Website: macys
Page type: payment
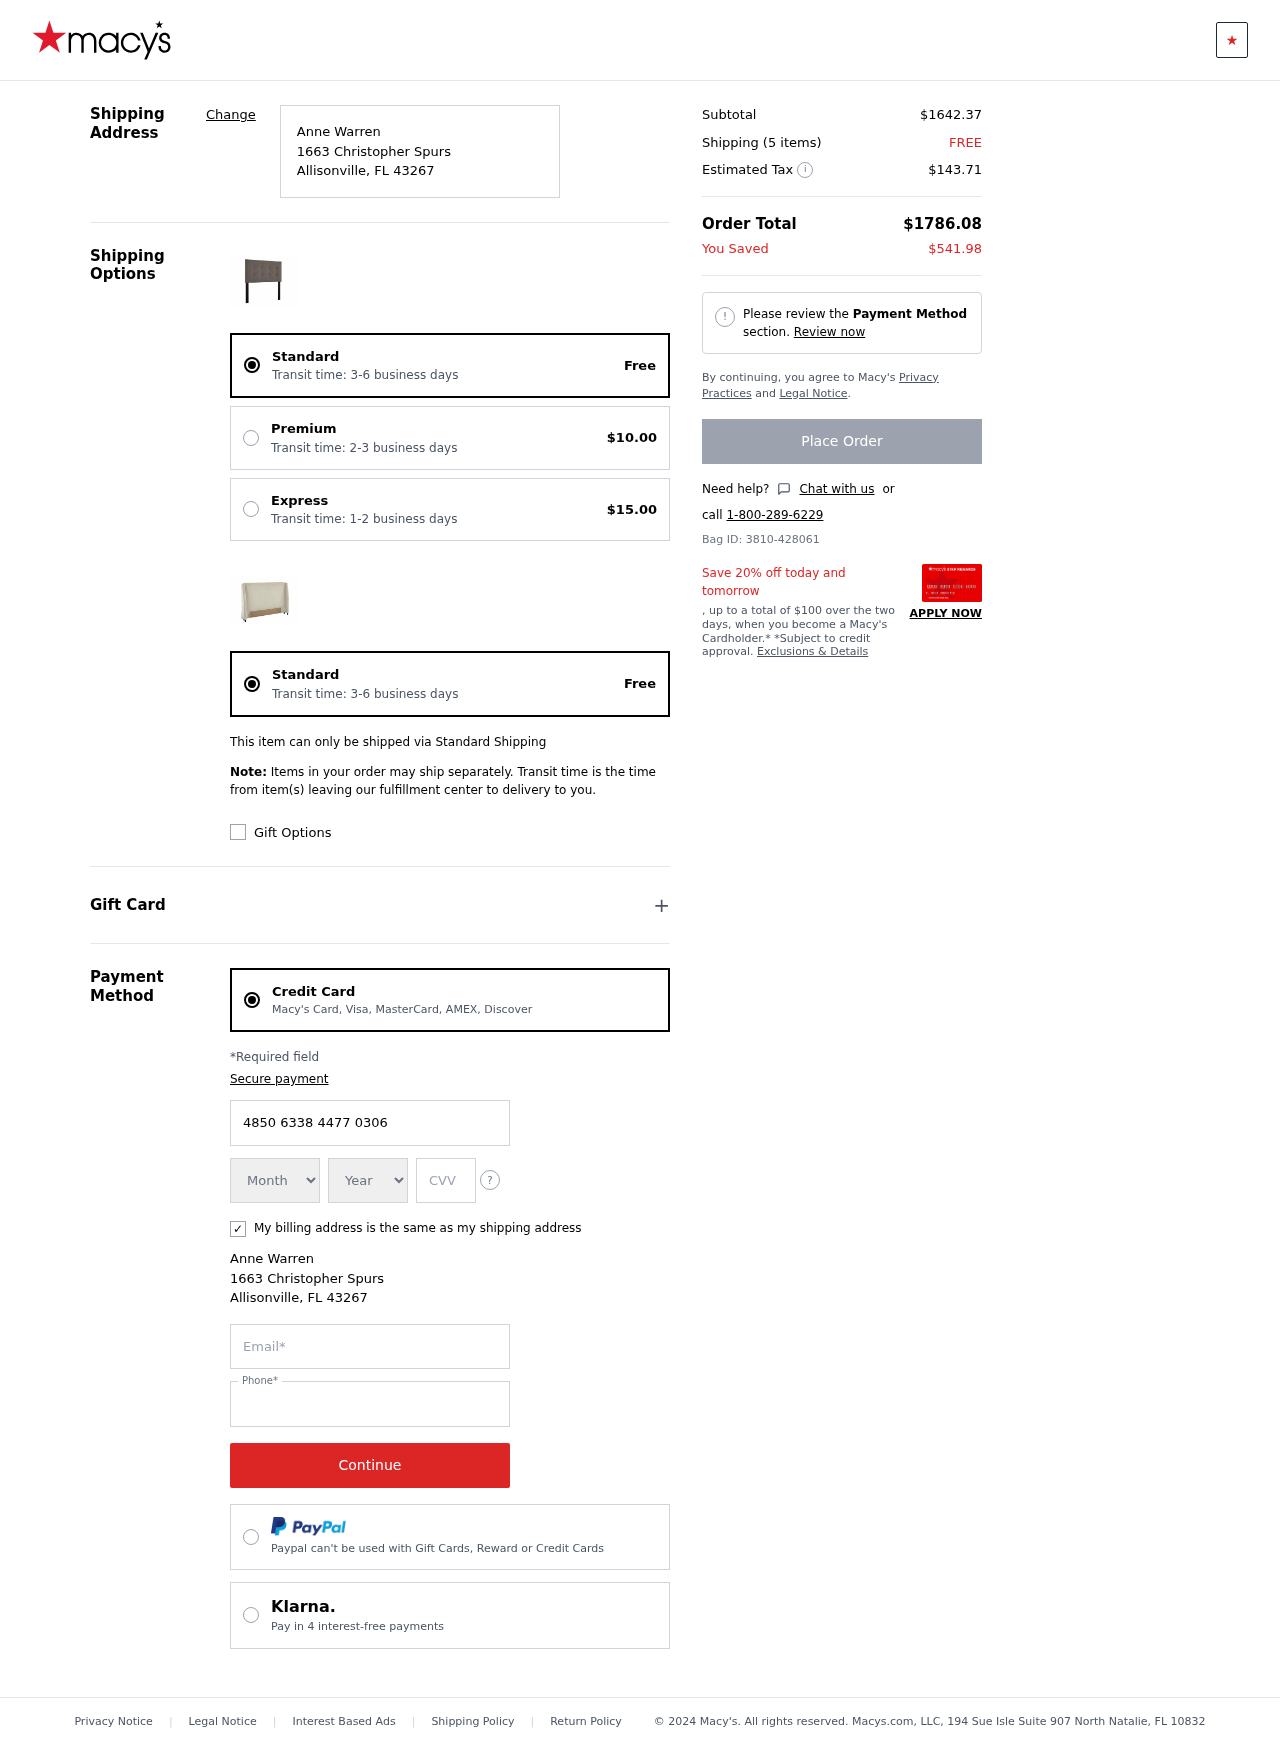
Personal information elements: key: PII_CARD_CVV
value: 831
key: PII_CARD_EXPIRY_MONTH
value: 05
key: PII_CARD_EXPIRY_YEAR
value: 28
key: PII_CARD_NUMBER
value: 4850 6338 4477 0306
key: PII_CITY
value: Allisonville
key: PII_EMAIL
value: anne.warren@gmail.com
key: PII_FULLNAME
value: Anne Warren
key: PII_PHONE
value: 4149141127
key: PII_POSTCODE
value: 43267
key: PII_STATE_ABBR
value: FL
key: PII_STREET
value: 1663 Christopher Spurs
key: PII_FULLNAME2
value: Anne Warren
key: PII_STREET2
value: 1663 Christopher Spurs
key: PII_CITY2
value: Allisonville
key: PII_STATE_ABBR2
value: FL
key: PII_POSTCODE2
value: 43267
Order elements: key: ORDER_DELIVERY_DATE
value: Transit time: 3-6 business days
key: ORDER_SHIPPING_STANDARD
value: Free
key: ORDER_SHIPPING_PREMIUM
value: $10.00
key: ORDER_SHIPPING_EXPRESS
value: $15.00
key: ORDER_DELIVERY_DATE2
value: Transit time: 3-6 business days
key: ORDER_SHIPPING_STANDARD2
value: Free
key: ORDER_SUBTOTAL
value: $1642.37
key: ORDER_NUM_ITEMS
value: Shipping (5 items)
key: ORDER_SHIPPING_COST
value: FREE
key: ORDER_TAX
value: $143.71
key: ORDER_TOTAL
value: $1786.08
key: ORDER_SAVINGS
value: $541.98
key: ORDER_ID
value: Bag ID: 3810-428061